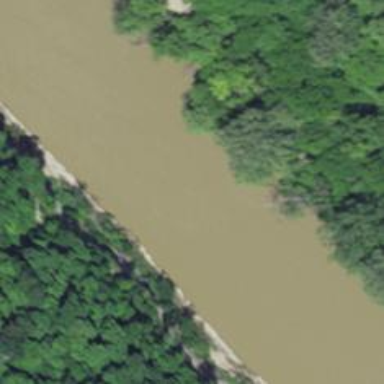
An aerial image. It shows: Beautiful view of river.